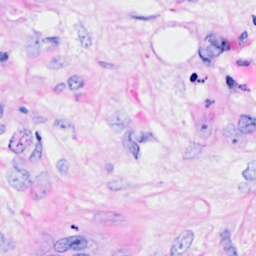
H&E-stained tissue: Breast